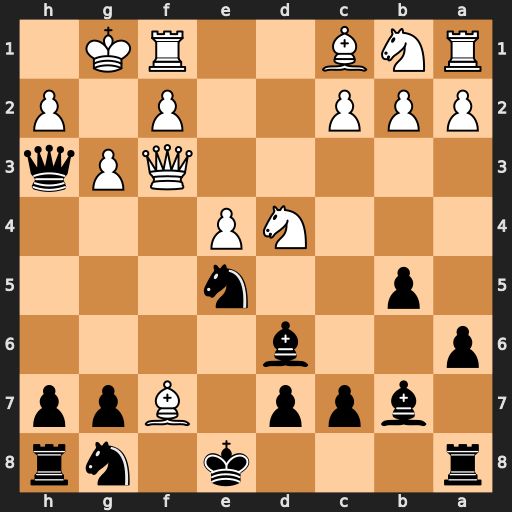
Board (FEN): r3k1nr/1bpp1Bpp/p2b4/1p2n3/3NP3/5QPq/PPP2P1P/RNB2RK1
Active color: b
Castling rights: kq
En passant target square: -
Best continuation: Nxf7 Qf5 Qxf5